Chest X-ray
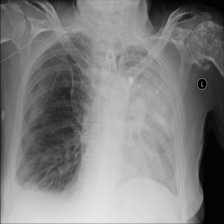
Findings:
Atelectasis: negative
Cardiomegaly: negative
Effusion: positive
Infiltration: negative
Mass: negative
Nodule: negative
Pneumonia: negative
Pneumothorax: negative
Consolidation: negative
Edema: negative
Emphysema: negative
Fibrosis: negative
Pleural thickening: negative
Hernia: negative